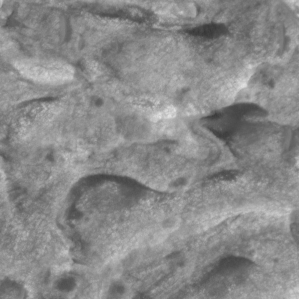
Label: non_frost